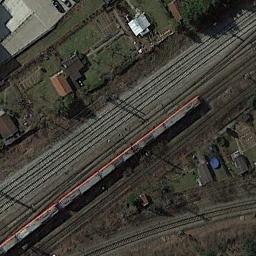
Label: railway